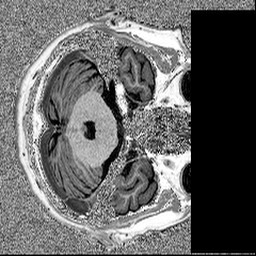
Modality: MP2RAGE
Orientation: axial
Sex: male